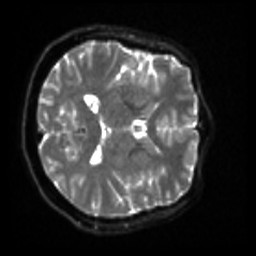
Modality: sbref
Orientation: axial
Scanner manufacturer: siemens
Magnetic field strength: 3 T
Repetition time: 4 s
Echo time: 0.0594 s